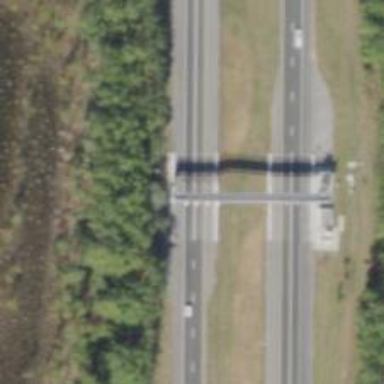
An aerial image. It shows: Toll gantry on the road.